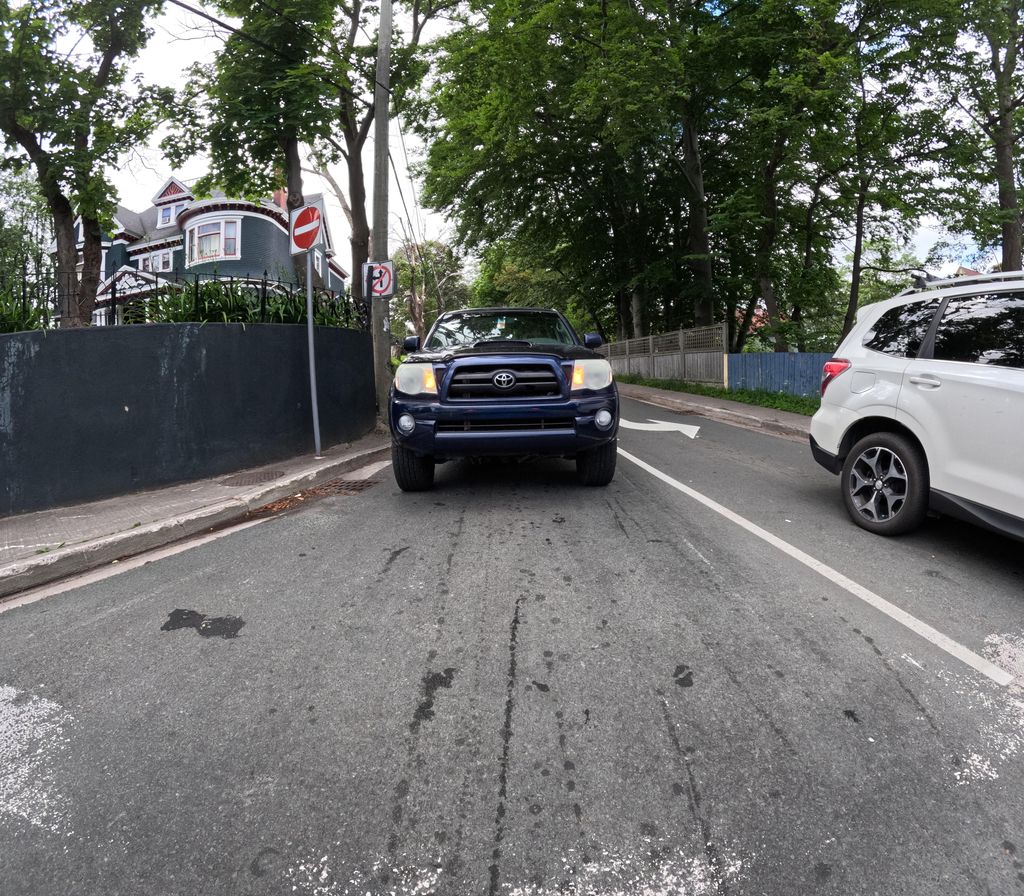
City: st_johns